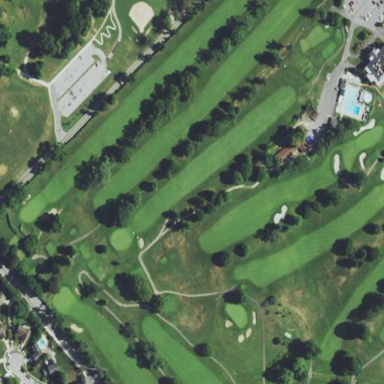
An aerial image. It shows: Golf fairway surrounded by grass.